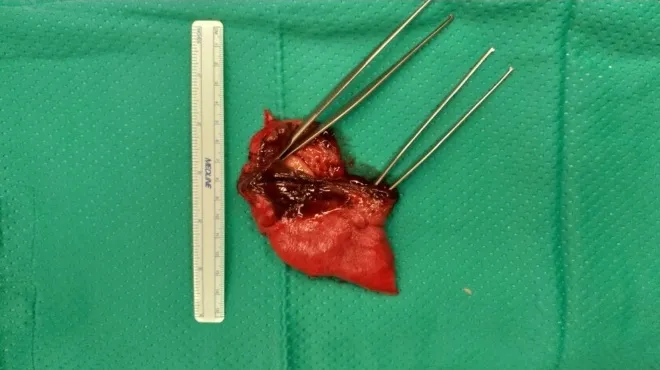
Necrotic specimen after first surgery.
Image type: medical_photograph (other_medical_photograph)